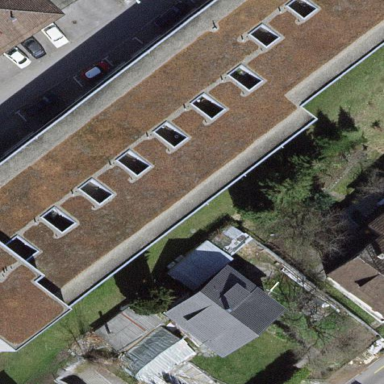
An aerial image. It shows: Flat-roofed apartment building.